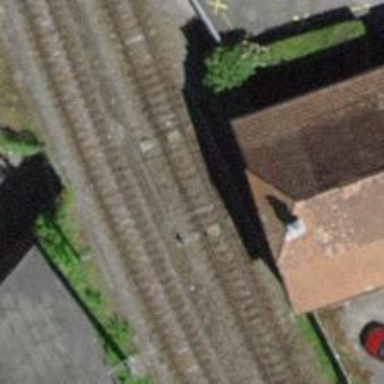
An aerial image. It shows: Railway switch.